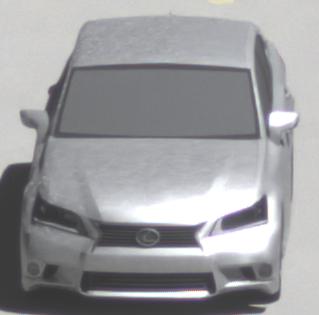
Make: Lexus
Model: GS 250
Detailed model: GS (L10)
Model produced from: 2012/06
Model produced until: 2013/12
Doors: 4
Color: white
Road condition: dry road
Daytime: midday
Contrast: medium contrast